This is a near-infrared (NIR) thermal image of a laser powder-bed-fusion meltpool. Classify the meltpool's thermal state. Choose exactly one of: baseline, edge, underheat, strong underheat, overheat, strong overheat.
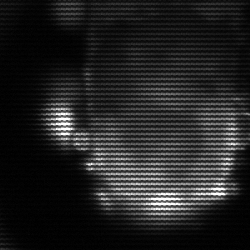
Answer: baseline